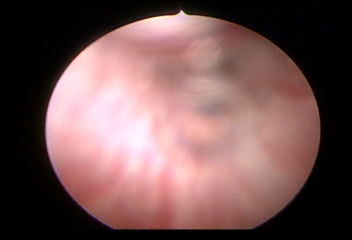
Modality: WLC
Class: Normal mucosa
Bladder cancer association: No